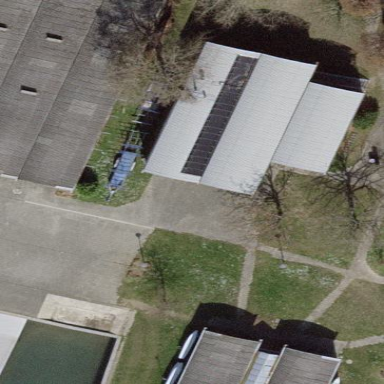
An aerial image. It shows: Sports centre building.